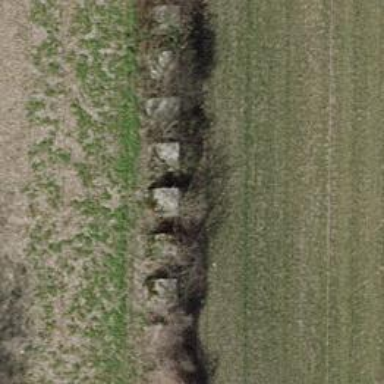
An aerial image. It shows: Block barrier.